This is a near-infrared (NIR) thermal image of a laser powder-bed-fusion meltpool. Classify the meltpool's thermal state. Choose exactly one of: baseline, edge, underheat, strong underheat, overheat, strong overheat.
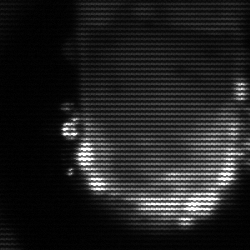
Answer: baseline